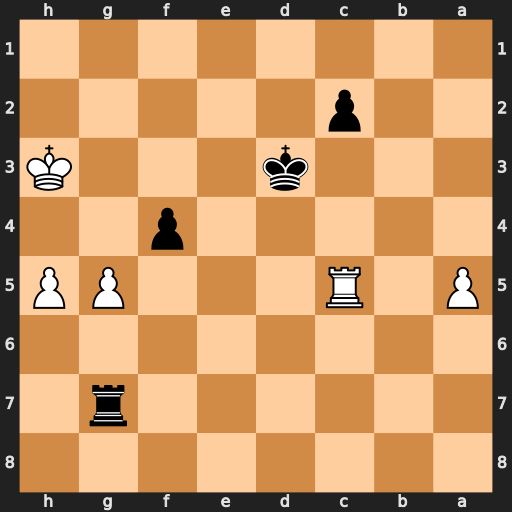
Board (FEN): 8/6r1/8/P1R3PP/5p2/3k3K/2p5/8
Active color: b
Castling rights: -
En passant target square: -
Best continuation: Rxg5 Rxg5 c1=Q